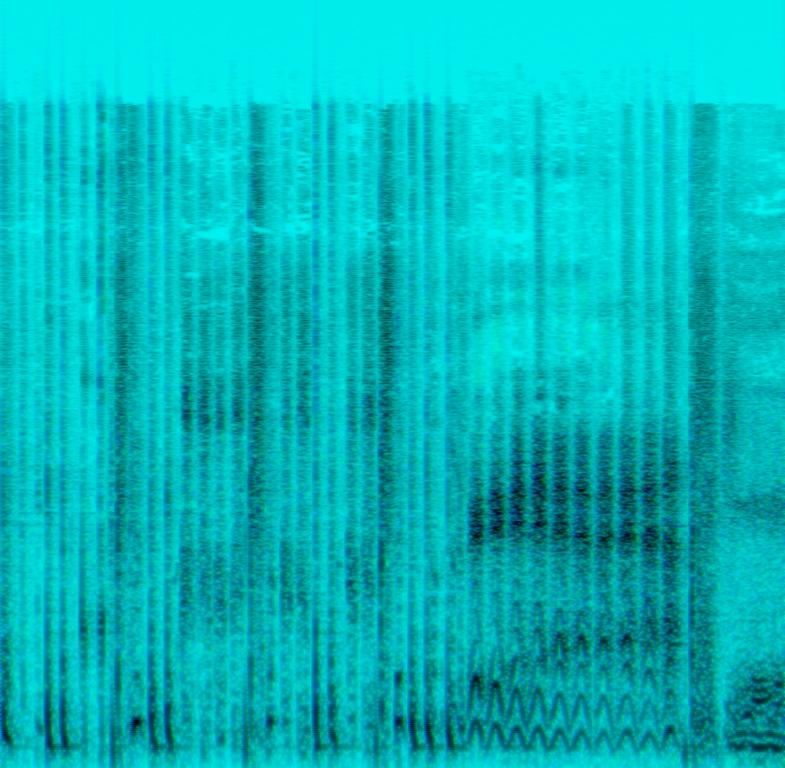
A male beatboxer creates a cool groove with animated sounds like grunting and mouth percussion. The song is medium tempo with no other instrumentation. The song is energetic and passionate. The song has bad audio quality.